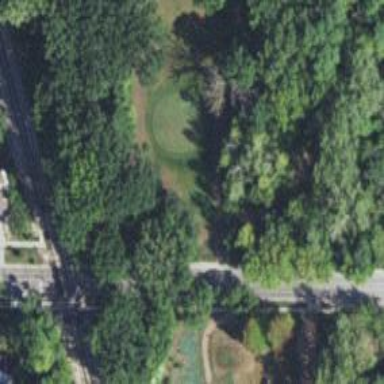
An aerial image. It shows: Path used for both walking and golf.